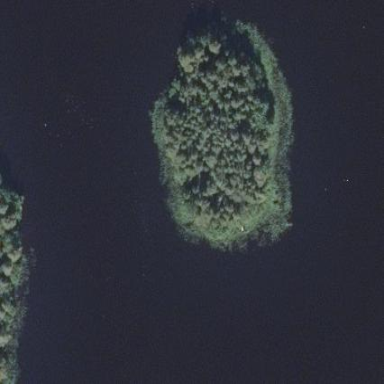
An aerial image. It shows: Islet covered with woodland.